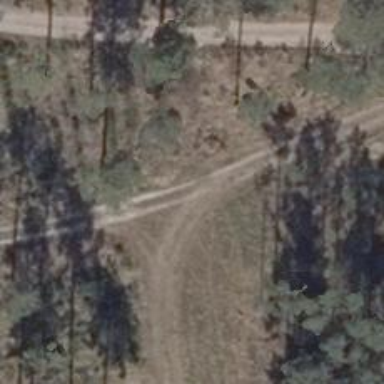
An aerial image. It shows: Sandy track with grade 4 tracktype.